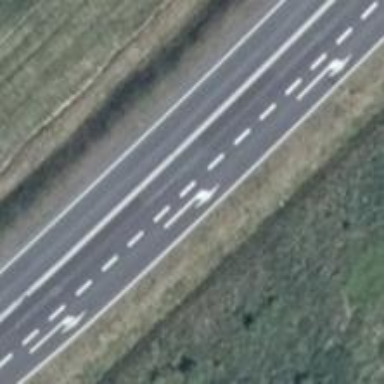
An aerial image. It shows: Primary road with asphalt surface.